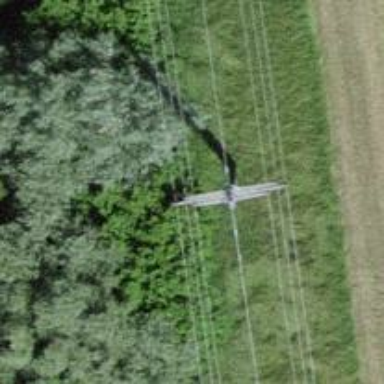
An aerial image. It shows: Concrete power pole.